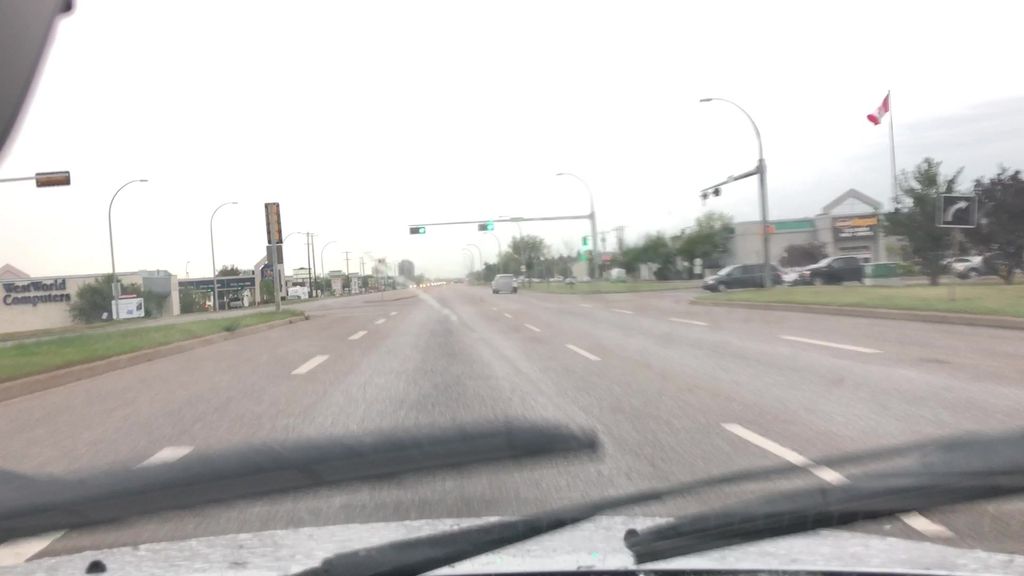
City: edmonton